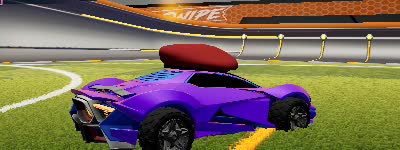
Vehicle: werewolf